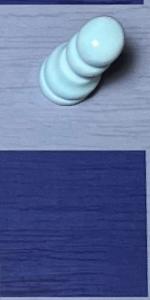
Label: Empty